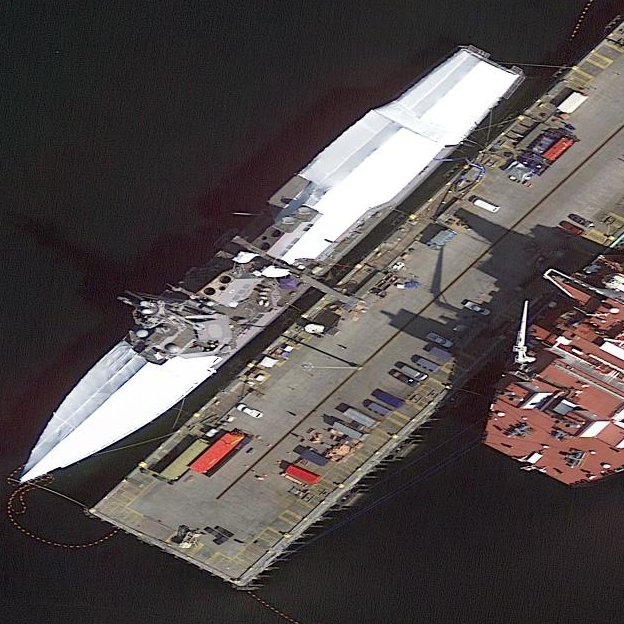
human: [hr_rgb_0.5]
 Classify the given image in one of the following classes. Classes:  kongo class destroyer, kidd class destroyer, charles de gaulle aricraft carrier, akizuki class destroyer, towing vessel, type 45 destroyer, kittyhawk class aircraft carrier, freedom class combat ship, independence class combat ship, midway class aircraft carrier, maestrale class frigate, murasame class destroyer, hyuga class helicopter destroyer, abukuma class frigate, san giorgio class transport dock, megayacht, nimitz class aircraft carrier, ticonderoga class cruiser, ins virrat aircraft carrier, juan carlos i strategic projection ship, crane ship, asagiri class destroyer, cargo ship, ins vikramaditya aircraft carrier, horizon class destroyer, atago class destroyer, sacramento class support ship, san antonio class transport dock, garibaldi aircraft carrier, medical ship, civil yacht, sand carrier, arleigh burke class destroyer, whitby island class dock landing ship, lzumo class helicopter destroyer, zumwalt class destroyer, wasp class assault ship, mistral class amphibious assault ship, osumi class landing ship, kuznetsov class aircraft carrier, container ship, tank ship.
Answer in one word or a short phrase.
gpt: Arleigh Burke class destroyer